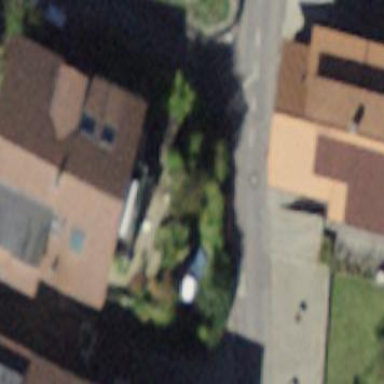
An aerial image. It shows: Residential building.